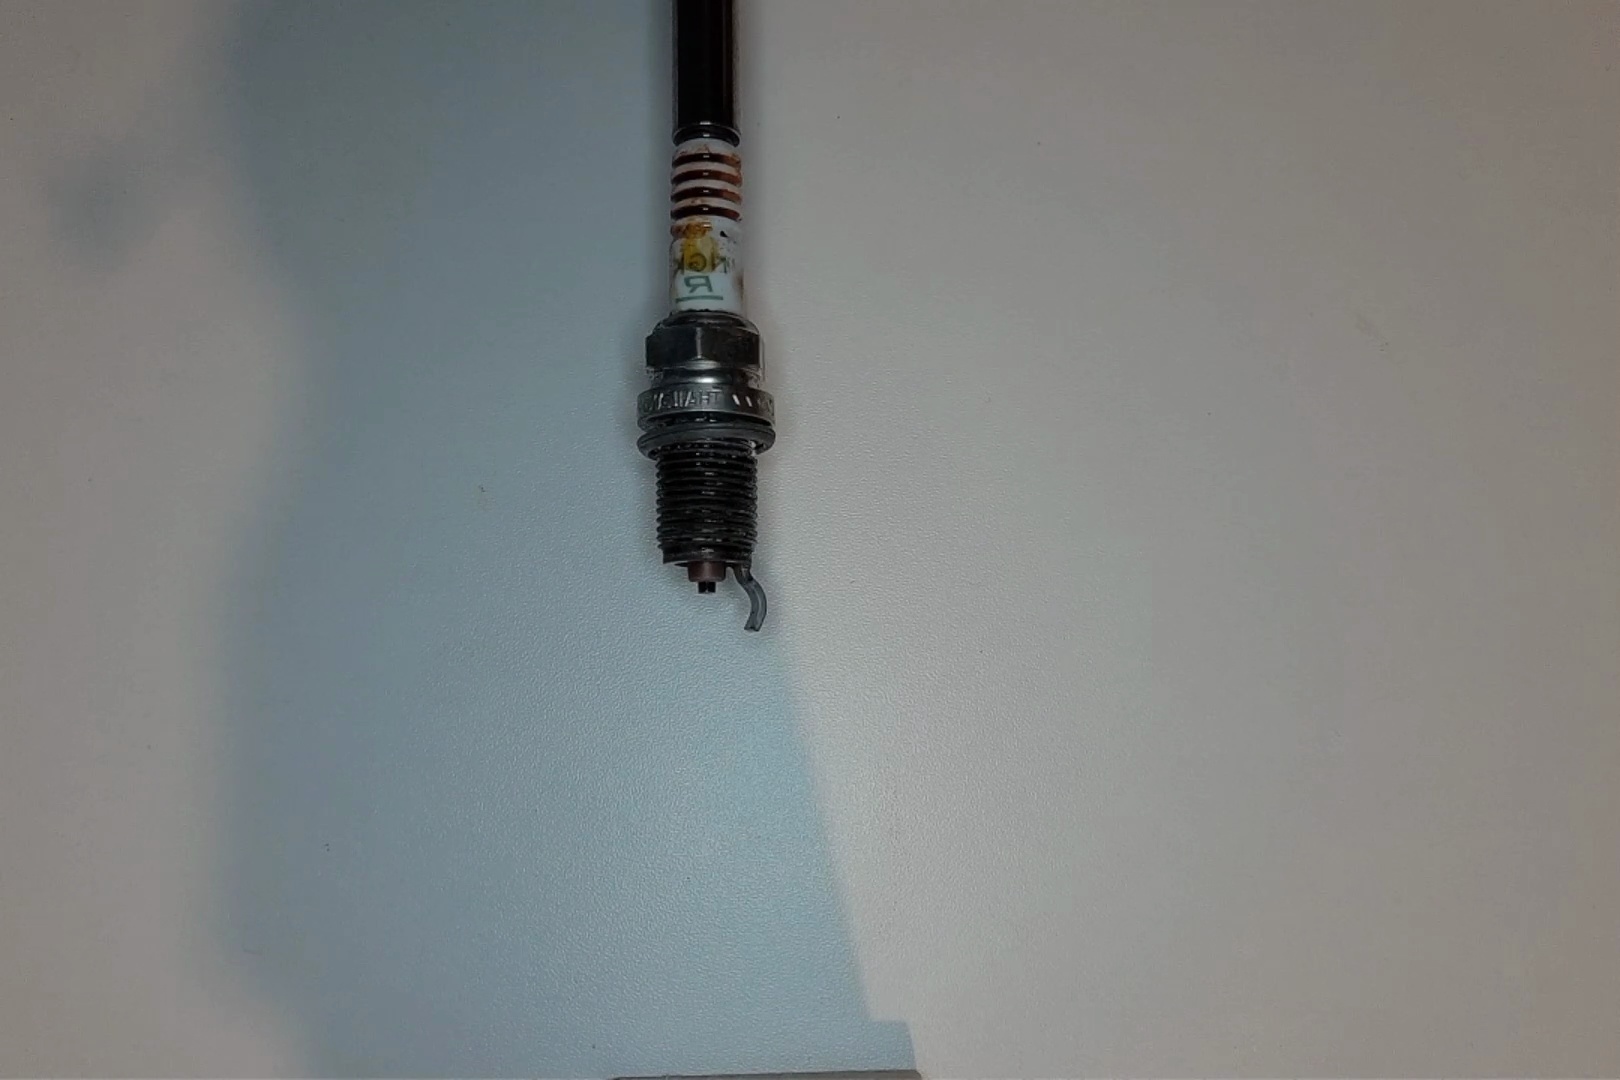
Label: anomaly